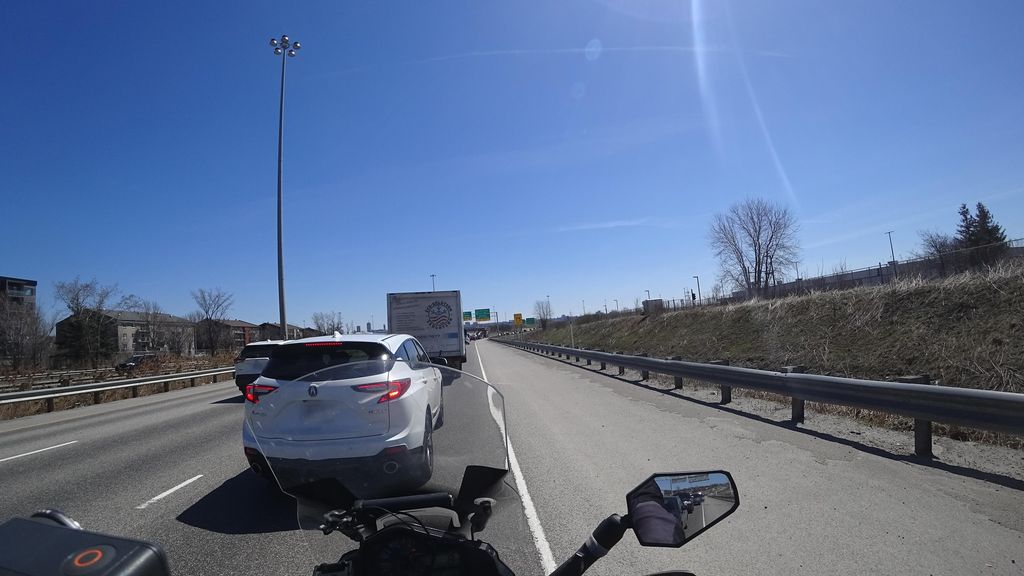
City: quebec_city